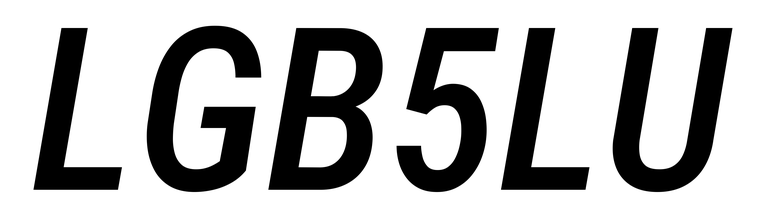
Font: Roboto-Italic_Condensed_Medium_Italic